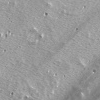
Atmospheric dust classification: not_dusty